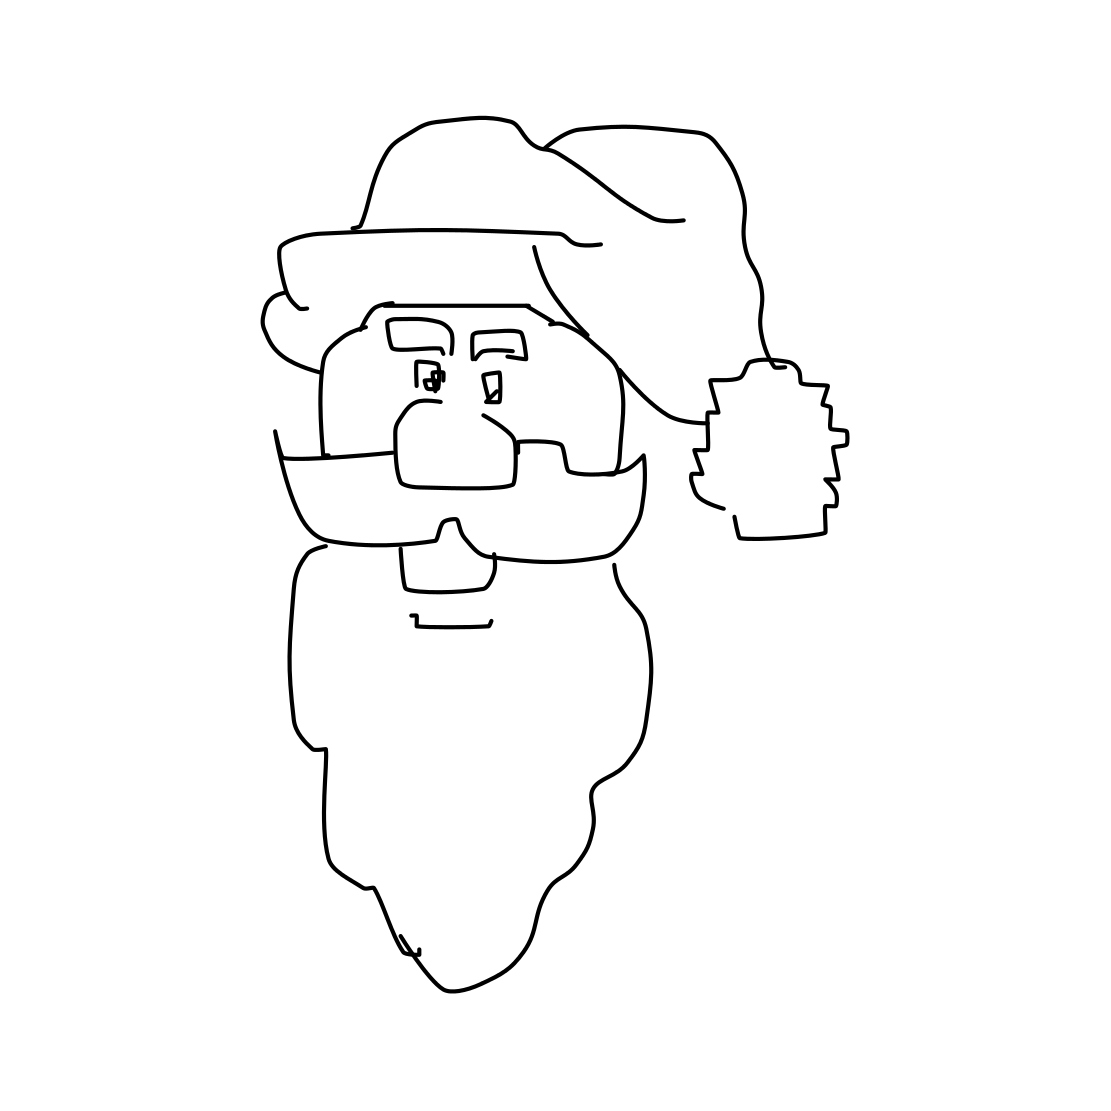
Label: santa claus